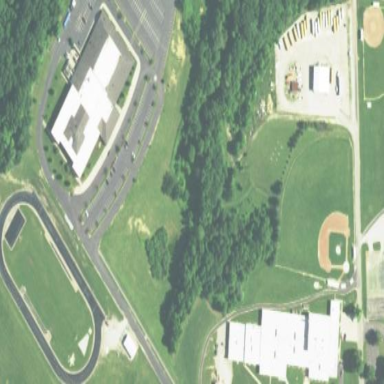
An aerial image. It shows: School.